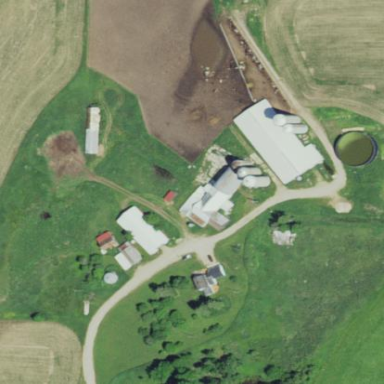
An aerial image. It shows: Farmyard area.